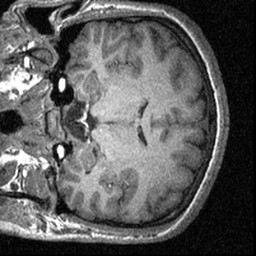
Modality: T1w
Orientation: coronal
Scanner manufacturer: siemens
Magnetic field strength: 3 T
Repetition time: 1.57 s
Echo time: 0.00304 s